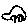
Label: car